Question: I understand how the code works, in terms of the results it gives. First, it gets a random number, and, second, using Math.floor() it rounds down the results of Math.Random. Therefore, it's moving from right to left through the code.
'''
Math.floor(Math.Random * num);
'''
In the JavaScript Reference at this <URL> and shown in the image below

it says that, for dot and parentheses, the associativity is "left to right". However, based on the code I excerpted above, I'd say it was "right to left." Please explain
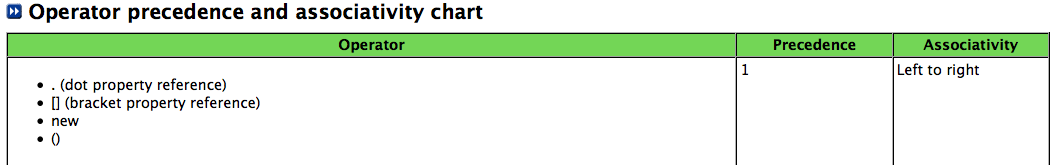
Answer: The <URL> has nothing to with their execution order, but how they are parsed.
Associativity "Left to right" means that 'a.b.c === (a.b).c !== a.(b.c)'.
When you have a function invocation, of course the arguments are evaluated first (at least in non-lazy languages like JS) - this is also defined in the <URL>.
What happens here is:
- 'Math.floor(Math.Random * num);'<URL>
'''
-\ invocation
+-\ function: member operator
| +-- base: variable "Math"
| +-- property: "floor"
+-\ arguments list
+-\ first: Multiplication
+-\ left operand: member operator
| +-- base: variable "Math"
| +-- property: "Random"
+-- right operand: variable "num"
'''
- 'Math''floor''Math''Random''num''NaN''NaN'